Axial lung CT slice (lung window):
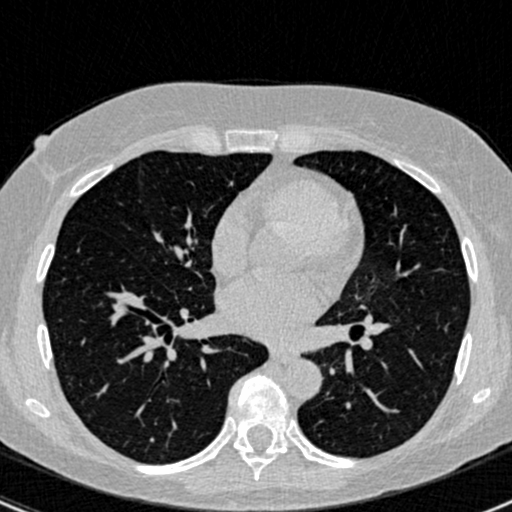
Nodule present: no